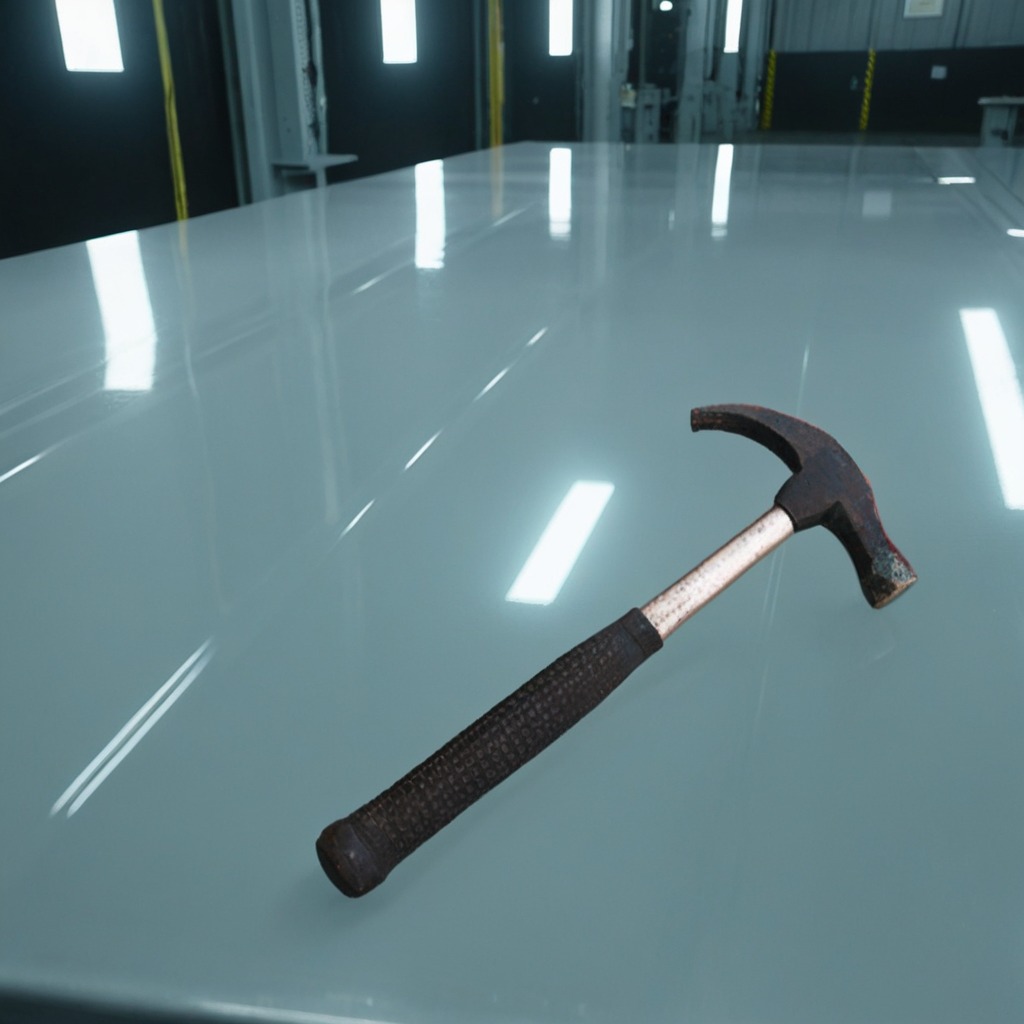
A hammer is lying on the table.